Current action and preconditions to check: trajectory_clear

Your task: For each precondition in the list above, predict whether it will hold at this action.

Consider the current scene as observed from the mobile robot's camera, and analyze the predicted future states of all dynamic agents (e.g., people, animals, vehicles, or any moving entities) within the NEXT SECOND.

IMPORTANT: Only answer "very likely" if you are absolutely certain—based on strong, clear evidence—that a dynamic agent will violate the precondition in the predicted future state. Do NOT answer "very likely" for unlikely, ambiguous, or low-probability risks.

Ask yourself for each precondition: Is there a high probability, with clear and convincing evidence, that the predicted future states of any dynamic agent will interfere with the predicted future state of the currently executing action within the NEXT SECOND, causing that precondition to fail?

Assess the risk level based on these predictions. Use "likely" or "very likely" if motions create a clear risk of interference.

Use "neutral" or "improbable" if agents are nearby but their predicted paths are clearly diverging or non-conflicting.

Failure Risk Categories: "very improbable", "improbable", "neutral", "likely", "very likely"

Answer Format: Output ONLY the probability_of_failure value from these categories: "very improbable", "improbable", "neutral", "likely", "very likely"

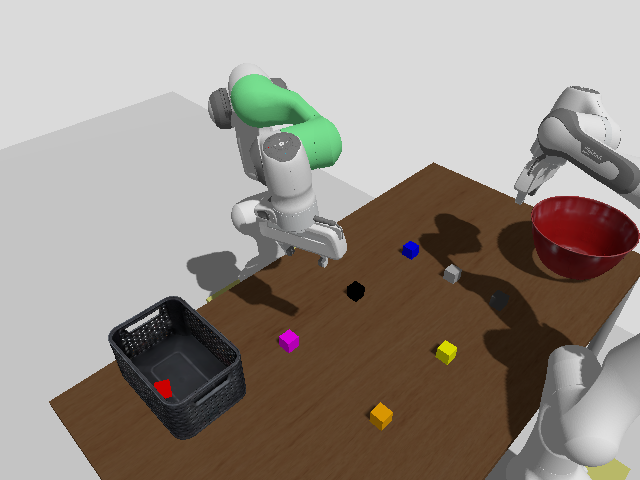

Answer: very improbable